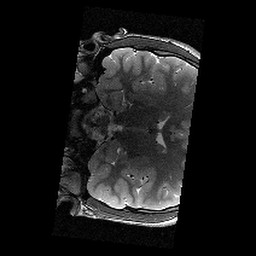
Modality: T2w
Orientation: coronal
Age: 12
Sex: male
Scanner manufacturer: siemens
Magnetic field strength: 3 T
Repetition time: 9.23 s
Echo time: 0.067 s